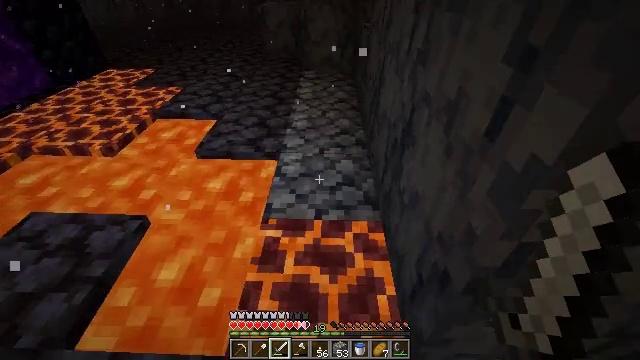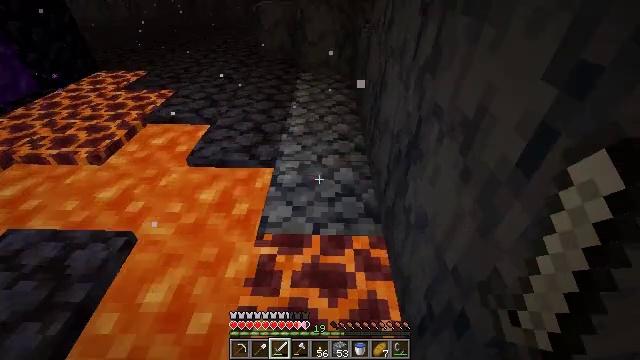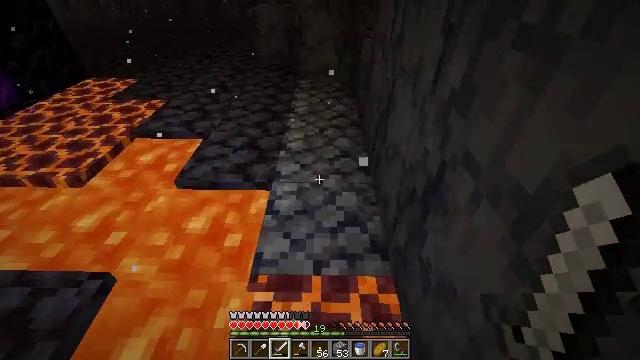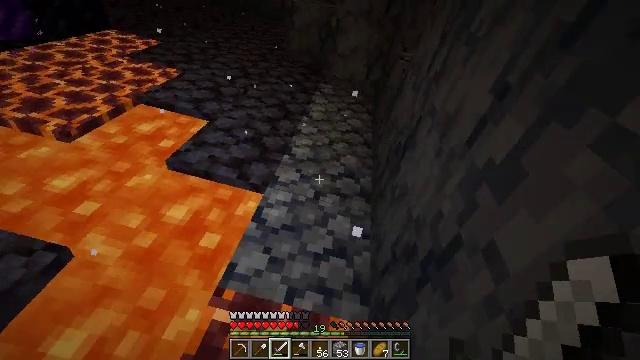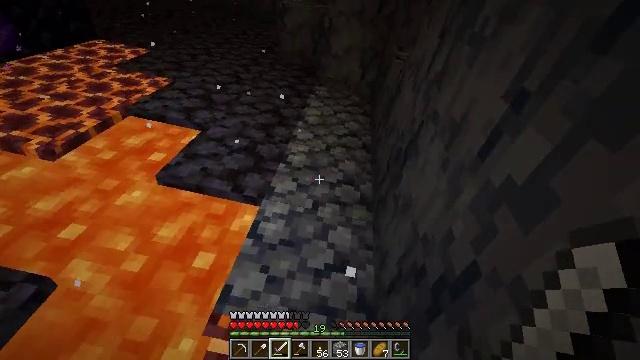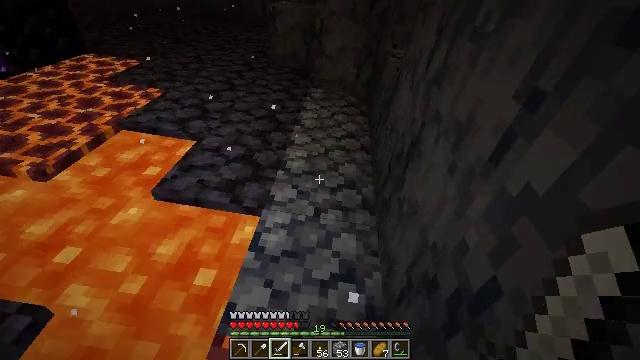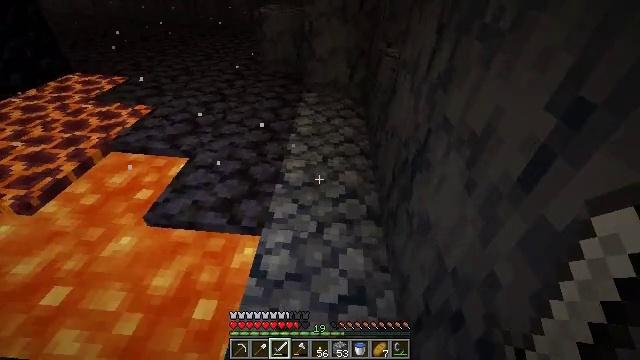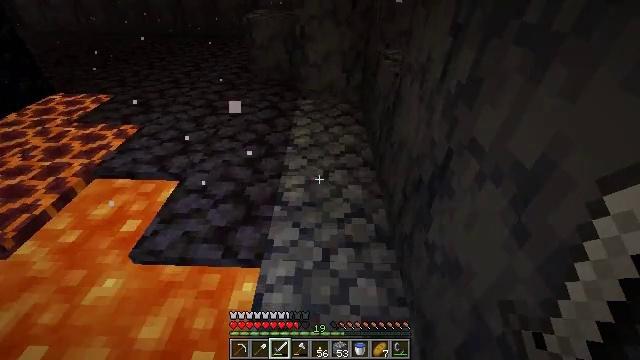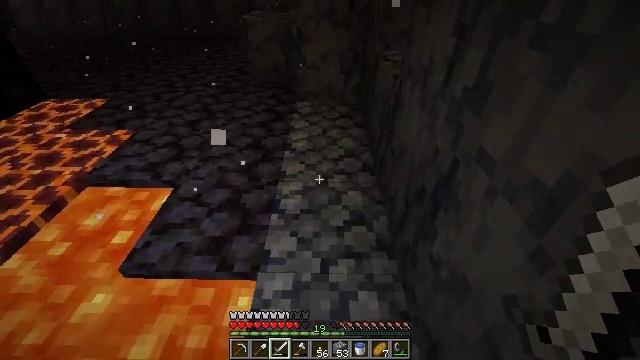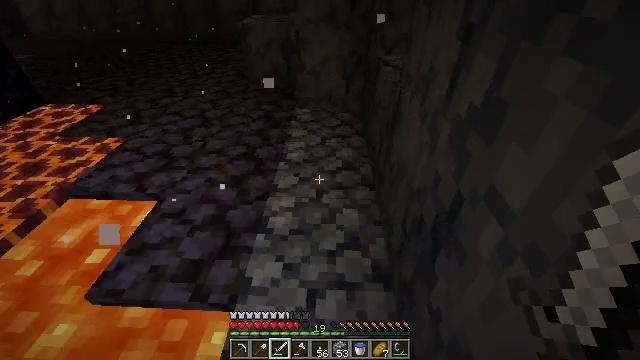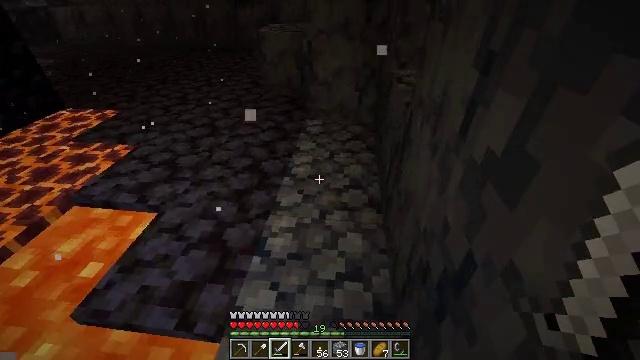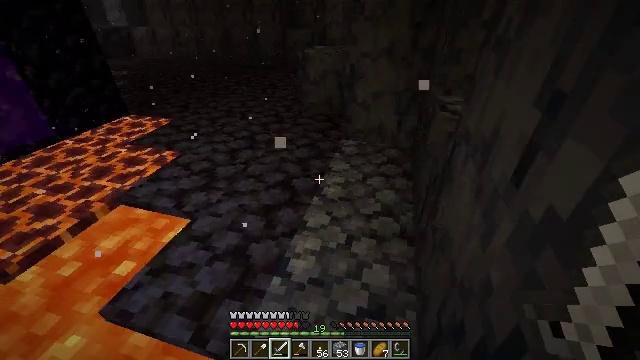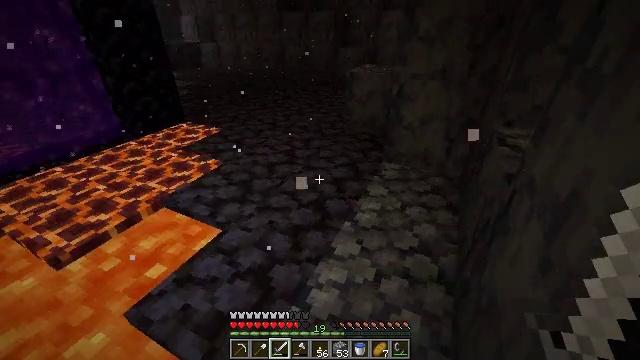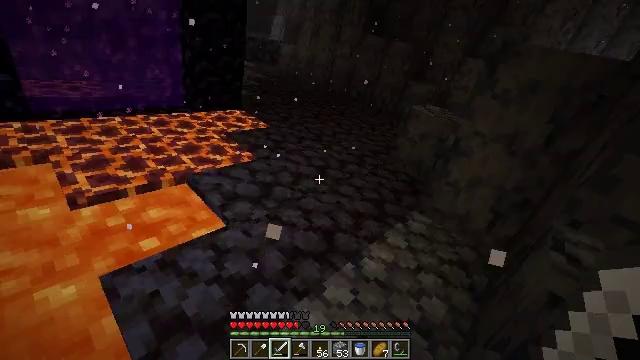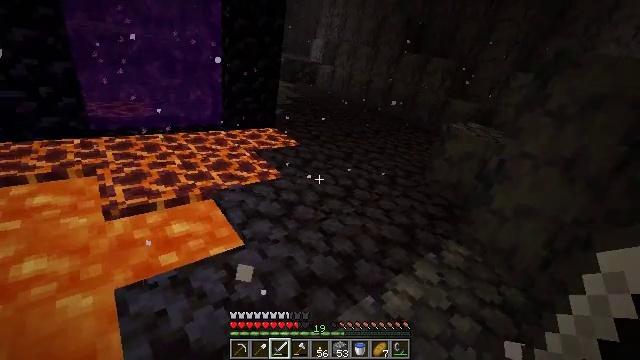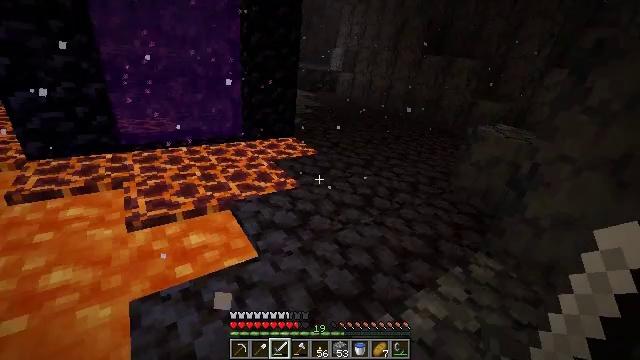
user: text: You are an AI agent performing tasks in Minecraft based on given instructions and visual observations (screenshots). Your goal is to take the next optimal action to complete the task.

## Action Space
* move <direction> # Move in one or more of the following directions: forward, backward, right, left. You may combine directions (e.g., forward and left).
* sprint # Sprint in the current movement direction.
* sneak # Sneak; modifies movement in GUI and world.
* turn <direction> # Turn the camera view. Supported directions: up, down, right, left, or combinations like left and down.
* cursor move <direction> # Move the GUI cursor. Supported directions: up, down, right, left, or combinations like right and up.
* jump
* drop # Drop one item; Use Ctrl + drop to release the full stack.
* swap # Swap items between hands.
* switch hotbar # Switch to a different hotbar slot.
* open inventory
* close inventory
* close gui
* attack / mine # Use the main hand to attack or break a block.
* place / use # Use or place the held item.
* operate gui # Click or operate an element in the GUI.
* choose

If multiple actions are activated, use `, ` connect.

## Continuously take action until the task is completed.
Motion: motion action
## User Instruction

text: Mine magma blocks for light and decoration.
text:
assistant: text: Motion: move forward
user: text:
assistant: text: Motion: move forward
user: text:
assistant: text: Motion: move forward
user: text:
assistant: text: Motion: move forward
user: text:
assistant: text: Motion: move forward
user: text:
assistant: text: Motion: move forward
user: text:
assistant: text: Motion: move forward
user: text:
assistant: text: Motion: move forward and move right
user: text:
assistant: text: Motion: move forward and move right, turn left
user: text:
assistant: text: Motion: move forward and move right, turn left and up
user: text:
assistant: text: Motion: move forward and move right, turn left and up
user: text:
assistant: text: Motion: move forward and move right, turn left and up
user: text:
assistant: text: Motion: move forward and move right, turn left and up
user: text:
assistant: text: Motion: move forward and move right, turn left and up
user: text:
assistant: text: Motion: move forward and move right, turn left
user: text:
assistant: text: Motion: move forward and move right, turn left and up
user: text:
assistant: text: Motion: move forward and move right, turn left and up
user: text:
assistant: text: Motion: move forward and move right, turn left and up
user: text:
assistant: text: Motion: move forward and move right, turn left and up
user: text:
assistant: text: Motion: move forward and move right, turn left and up
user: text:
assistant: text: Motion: move forward and move right, turn left and up
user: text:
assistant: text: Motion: move right, turn left and up
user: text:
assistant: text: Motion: move right, turn left and up
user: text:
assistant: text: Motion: move right, turn left and up
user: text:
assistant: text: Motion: move right
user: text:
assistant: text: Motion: move right, turn left
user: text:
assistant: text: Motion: turn left and down
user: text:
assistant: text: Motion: turn left and down
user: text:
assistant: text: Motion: turn left and down
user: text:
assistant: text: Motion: move right, turn left and down